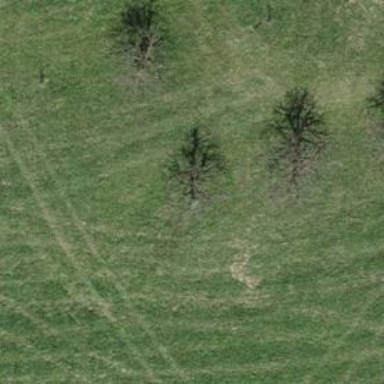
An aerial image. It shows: Broadleaved tree with lush leaves.